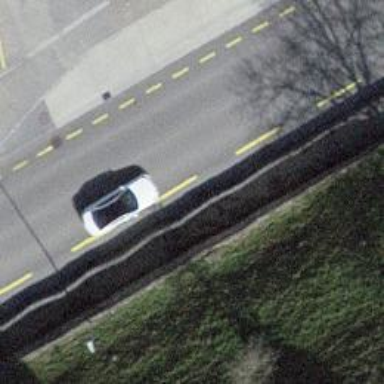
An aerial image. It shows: Primary highway with designated cycle lane.